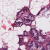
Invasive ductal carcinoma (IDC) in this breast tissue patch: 0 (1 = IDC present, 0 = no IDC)